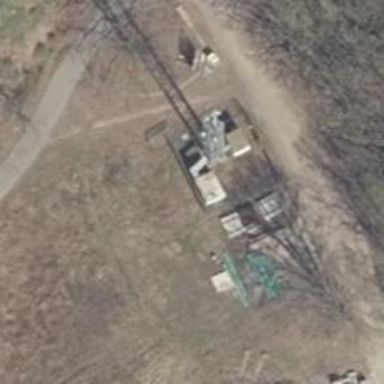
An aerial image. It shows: Communication tower.